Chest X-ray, AP view. Patient: 56 years old, sex M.
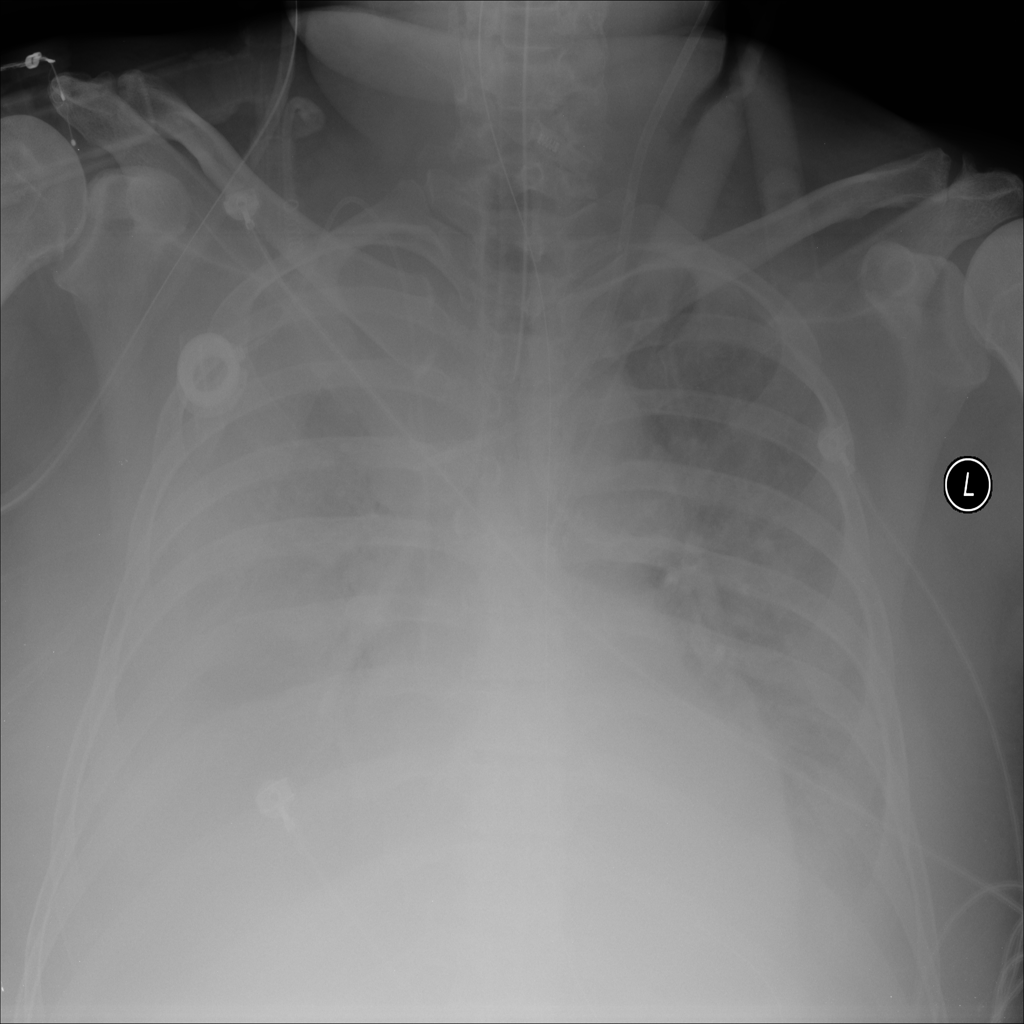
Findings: Infiltration